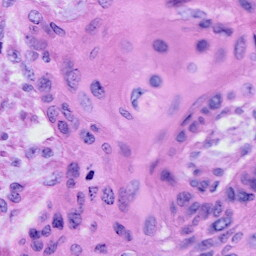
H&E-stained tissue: Cervix